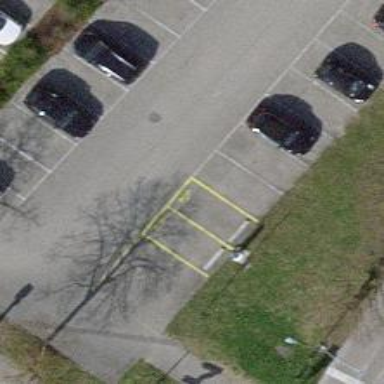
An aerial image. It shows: Charging station.